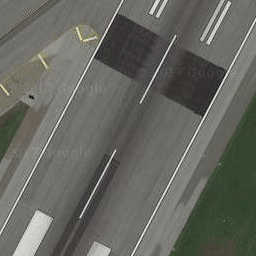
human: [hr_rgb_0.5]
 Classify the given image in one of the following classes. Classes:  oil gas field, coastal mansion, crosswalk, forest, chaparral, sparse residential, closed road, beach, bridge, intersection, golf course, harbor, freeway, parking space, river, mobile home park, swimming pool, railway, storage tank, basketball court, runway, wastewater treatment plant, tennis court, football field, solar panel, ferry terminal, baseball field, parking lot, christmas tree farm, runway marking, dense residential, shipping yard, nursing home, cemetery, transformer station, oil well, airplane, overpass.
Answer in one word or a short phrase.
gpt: runway